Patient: sex F, age 63
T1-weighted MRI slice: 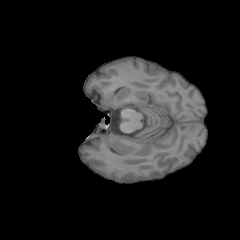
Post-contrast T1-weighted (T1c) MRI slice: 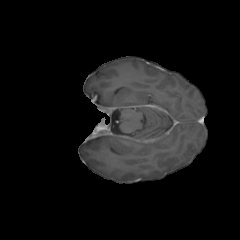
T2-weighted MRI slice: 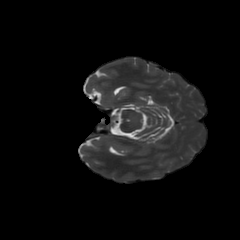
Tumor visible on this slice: no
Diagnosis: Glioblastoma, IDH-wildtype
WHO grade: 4